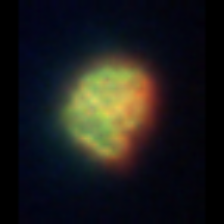
Taxon: Heterocapsa
Group: Dinoflagellates